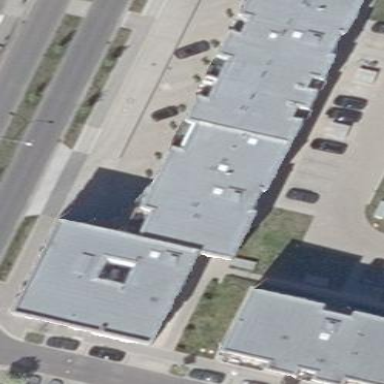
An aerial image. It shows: Apartment building with flat roof.